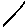
Label: line